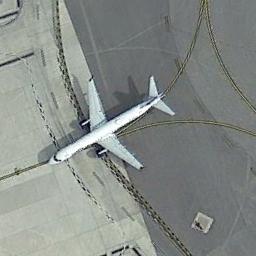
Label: airplane